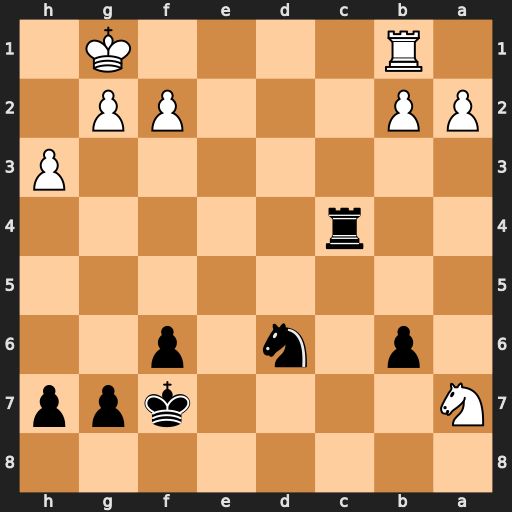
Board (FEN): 8/N4kpp/1p1n1p2/8/2r5/7P/PP3PP1/1R4K1
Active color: b
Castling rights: -
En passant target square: -
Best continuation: Rc7 Rd1 Ke7